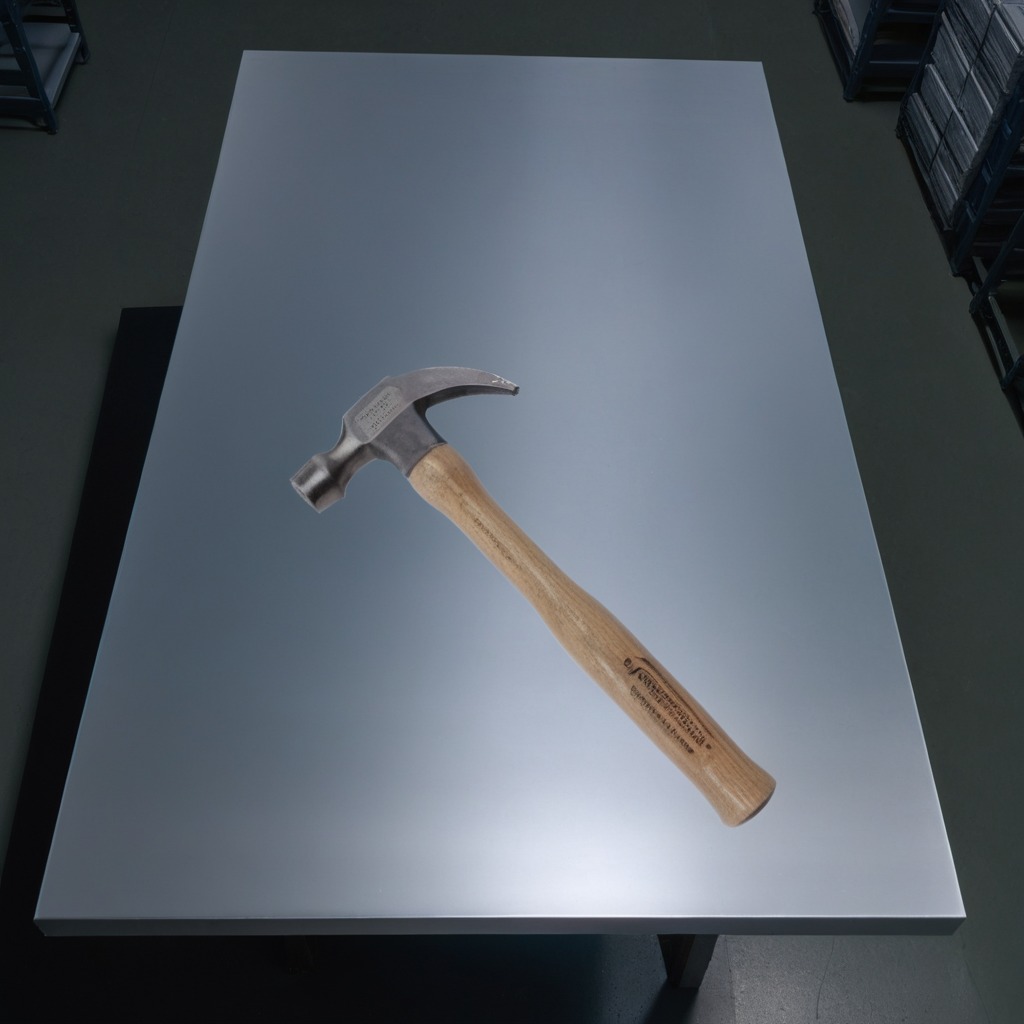
A hammer is lying on the tabletop.